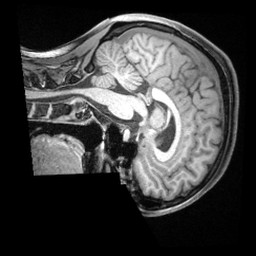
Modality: T1w
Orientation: sagittal
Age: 26
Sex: female
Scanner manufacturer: siemens
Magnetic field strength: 3 T
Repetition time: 1.68 s
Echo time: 0.00188 s